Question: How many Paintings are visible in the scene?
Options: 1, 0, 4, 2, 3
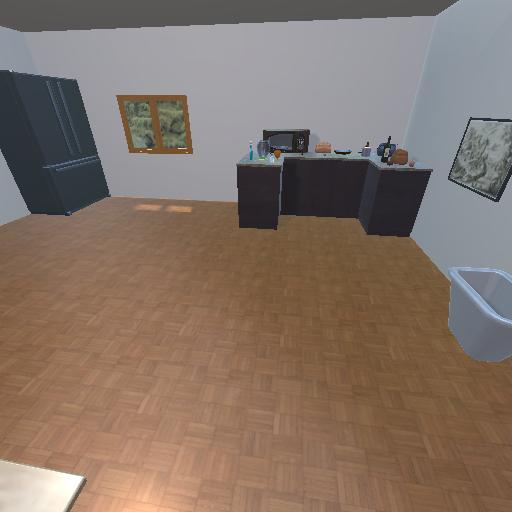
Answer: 1